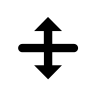
Cursor type: resize_ns
OS/theme: linux-xcursor-pro
Variant: black